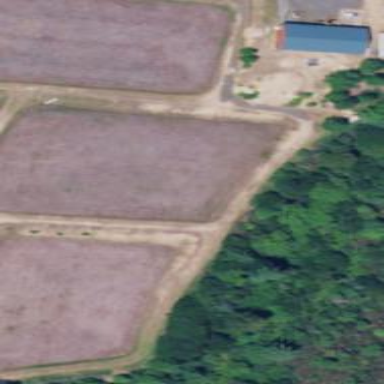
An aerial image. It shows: Farmland with cranberries as the main crop.